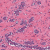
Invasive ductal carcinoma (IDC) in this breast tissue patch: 0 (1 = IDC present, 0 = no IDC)